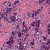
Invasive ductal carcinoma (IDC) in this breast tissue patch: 1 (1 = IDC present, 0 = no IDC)